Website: home-depot
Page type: review-order
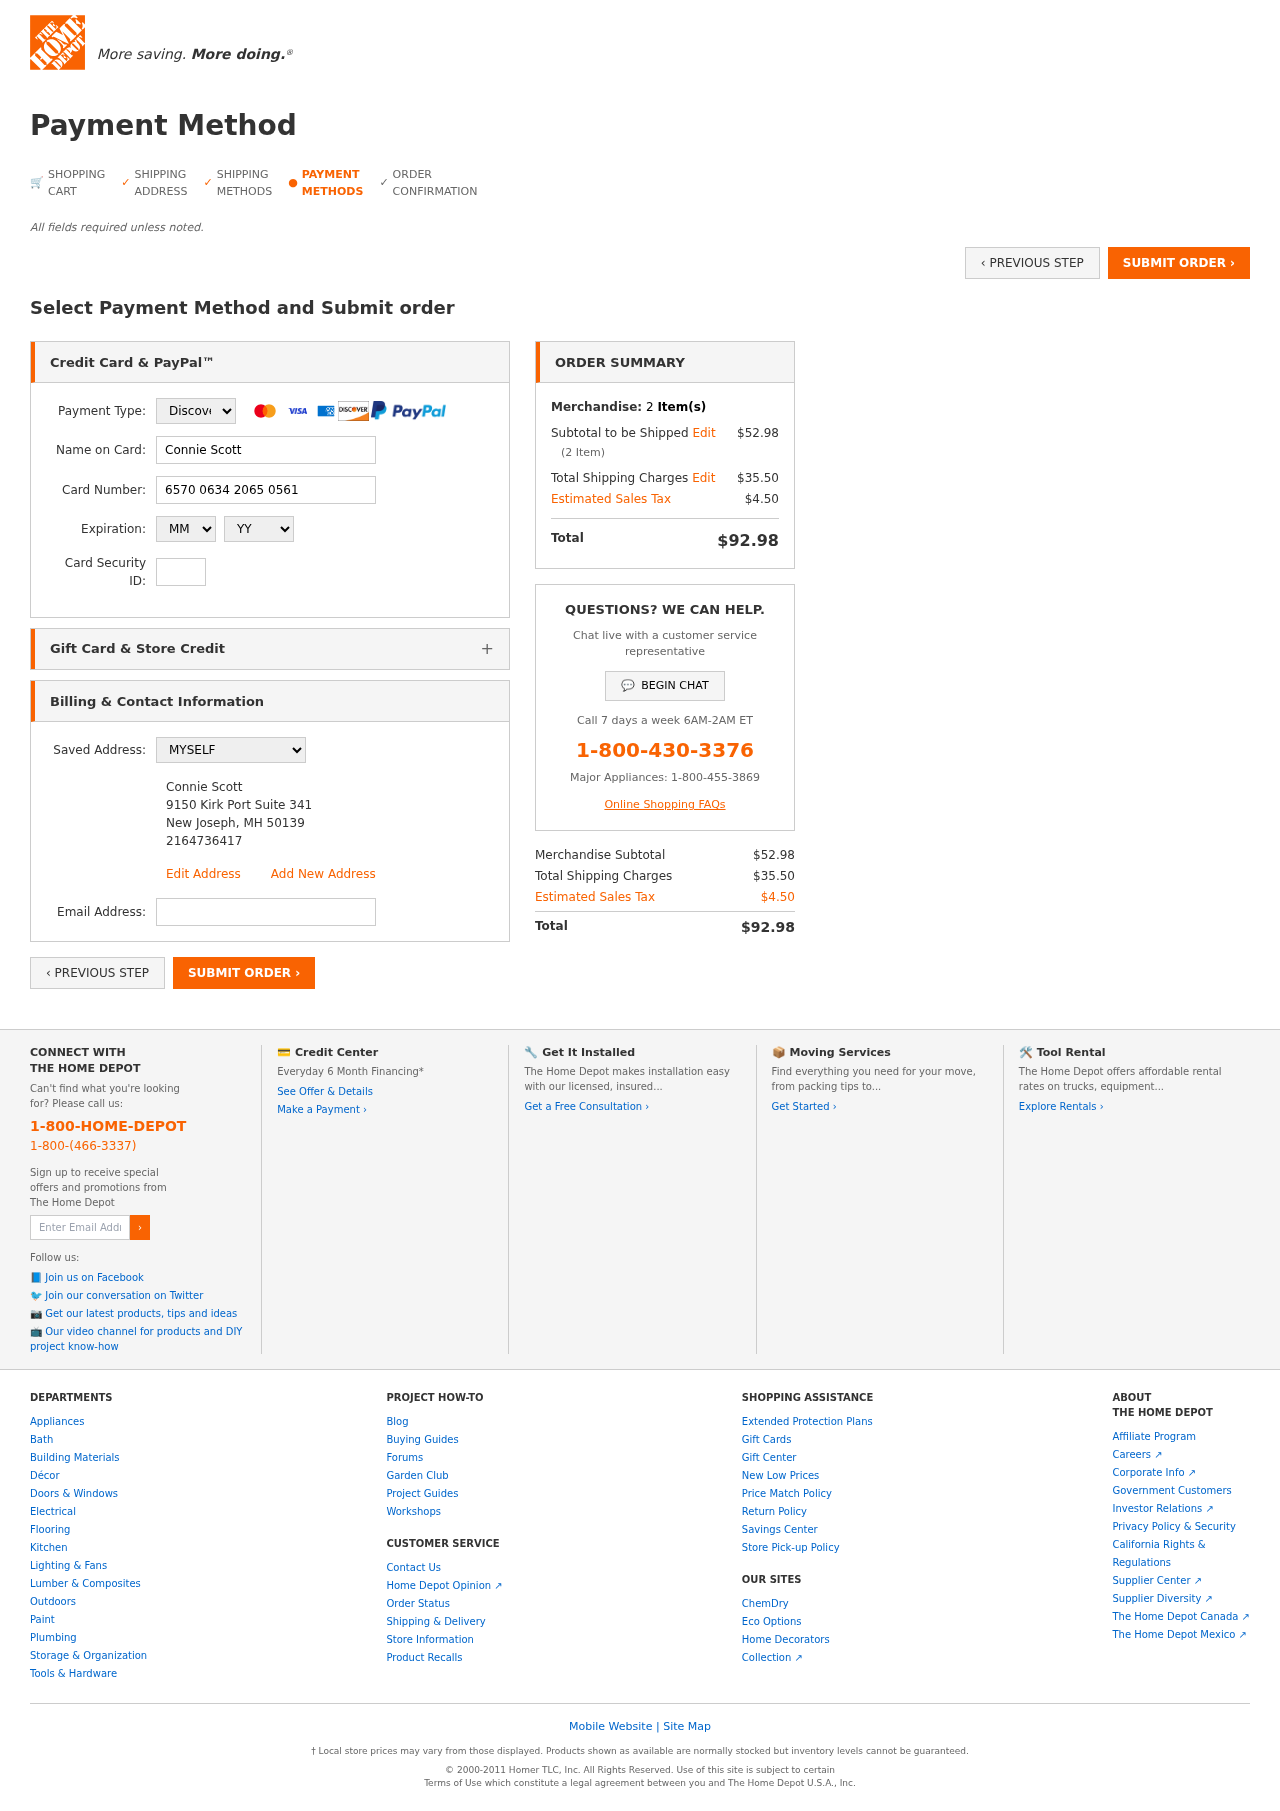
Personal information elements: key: PII_CARD_CVV
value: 524
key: PII_CARD_EXPIRY_MONTH
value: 12
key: PII_CARD_EXPIRY_YEAR
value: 28
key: PII_CARD_NUMBER
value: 6570 0634 2065 0561
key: PII_CARD_TYPE
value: Discover
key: PII_EMAIL
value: conniescott@hotmail.com
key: PII_FULLNAME
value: Connie Scott
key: PII_FULLNAME2
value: Connie Scott
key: PII_STREET
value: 9150 Kirk Port Suite 341
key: PII_CITY2
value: New Joseph
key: PII_STATE_ABBR2
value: MH
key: PII_POSTCODE
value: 50139
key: PII_POSTCODE_FULL
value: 50139
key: PII_POSTCODE_NUMERIC
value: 50139
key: PII_PHONE2
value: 2164736417
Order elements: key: ORDER_NUM_ITEMS
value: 2
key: ORDER_SUBTOTAL
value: $52.98
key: ORDER_NUM_ITEMS2
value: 2
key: ORDER_SHIPPING_COST
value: $35.50
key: ORDER_TAX
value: $4.50
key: ORDER_TOTAL
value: $92.98
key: ORDER_SUBTOTAL2
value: $52.98
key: ORDER_SHIPPING_COST2
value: $35.50
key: ORDER_TAX2
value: $4.50
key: ORDER_TOTAL2
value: $92.98